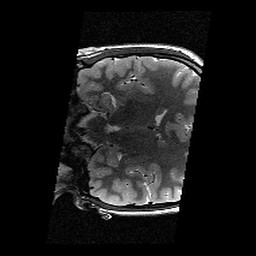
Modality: T2w
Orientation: coronal
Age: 14
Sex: female
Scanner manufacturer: siemens
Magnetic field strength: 3 T
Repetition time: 9.23 s
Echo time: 0.067 s